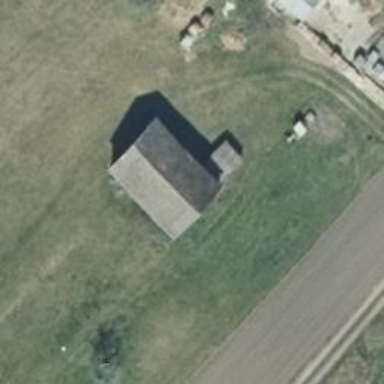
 oriented along the structure. The roof is painted grey."